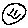
Label: smiley face